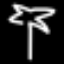
Label: palm tree